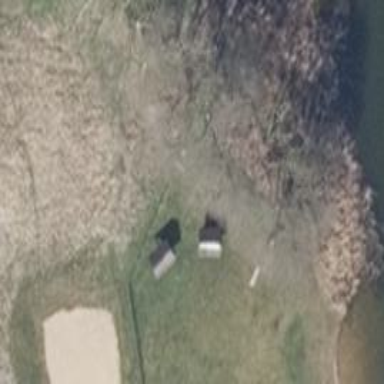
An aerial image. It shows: Picnic shelter providing place for individuals to seek refuge.